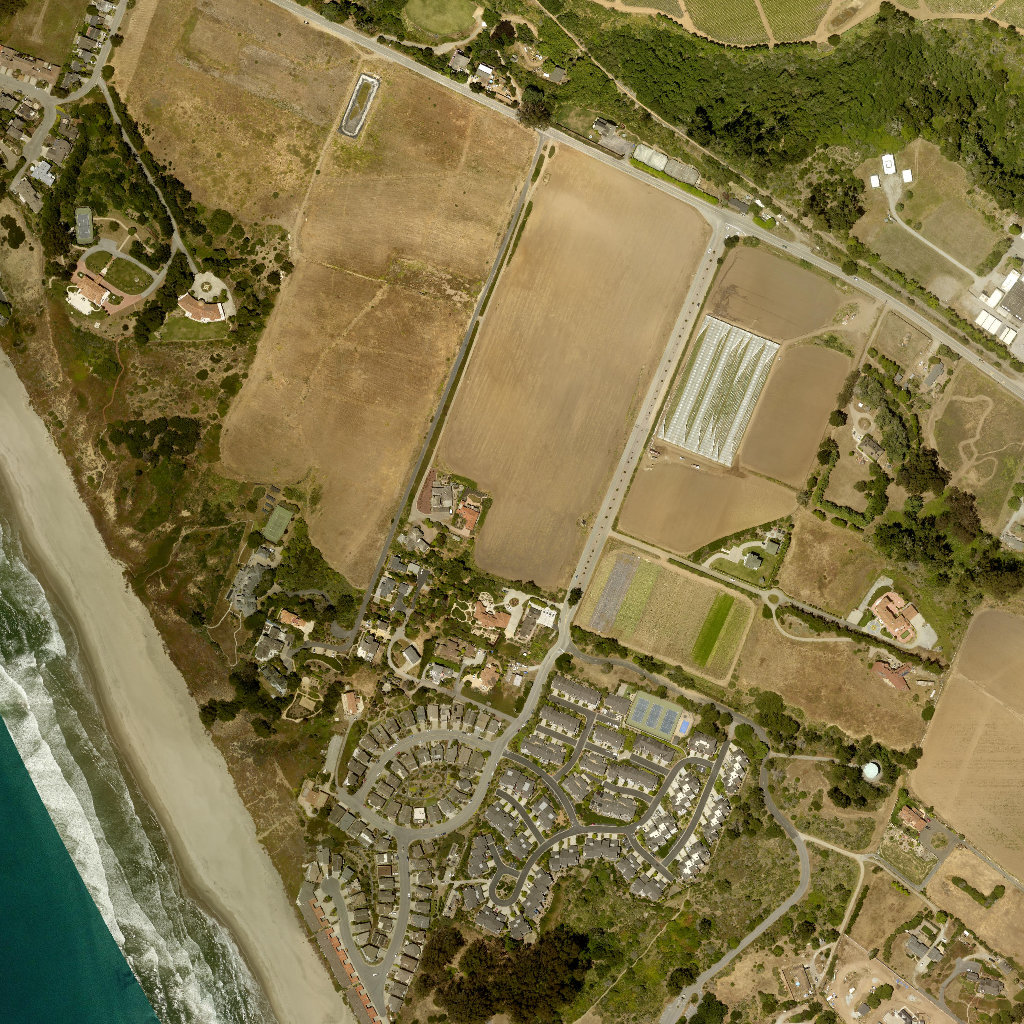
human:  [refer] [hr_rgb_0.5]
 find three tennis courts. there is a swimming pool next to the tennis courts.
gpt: <box>[[61, 67, 66, 72, 0]]</box>